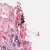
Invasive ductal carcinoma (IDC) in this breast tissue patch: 0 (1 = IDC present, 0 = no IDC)